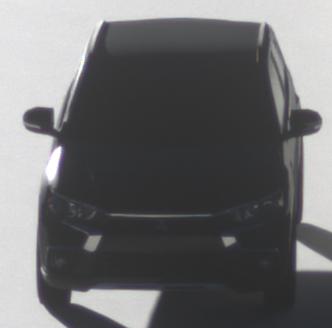
Make: Mitsubishi
Model: Outlander 2.0 Plug-In Hybrid
Detailed model: Outlander (III) Plug-In Hybrid
Model produced from: 2015/10
Model produced until: 2018/08
Doors: 5
Color: black
Road condition: dry road
Daytime: sunrise or sunset
Contrast: high contrast